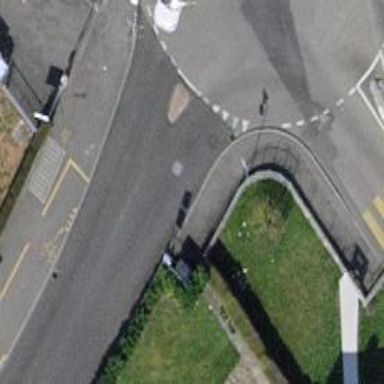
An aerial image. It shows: Marked crossing on asphalt footway.